Question:
Hey everyone, I am in need of some help with my first android app, and I have a little experience in programming. So first I wanted to do was something like "Let the user choose whichever method they want to convert from and to, and let them input the value in the TextView then follow by pressing the convert button to finish it with a toast."
Currently I am having trouble with 'onClickListener()' button to finish of with a toast output, I can't get the result from the String in switch/case. Also I am not sure that if my code is okay, as I cannot test it :(. I Spent hours trying to get it work but no luck. Need someone to point me to the right direction and what I need to look at, please.
'''
class convert_handler_CMtoM implements Button.OnClickListener {
public void onClick(View v) {
if (v == btnDisplay) {
if (MMtoCM.isChecked())
{
int Amount = (int) Float.parseFloat(et1.getText().toString());
int formula = (int) (Amount * 10) ;
String result = String.valueOf(formula);
}
if (CMtoMM.isChecked())
{
double Amount = (double)Float.parseFloat(et1.getText().toString());
double formula = (double) (Amount / 10) ;
String result = String.valueOf(formula);
}
}
}
private OnClickListener btnDisplay = new OnClickListener() {
public void onClick(View v) {
// Perform action on clicks
RadioButton rb = (RadioButton) v;
Toast.makeText(second.this, rb.getText(), result, Toast.LENGTH_SHORT).show();
}
};
}
'''
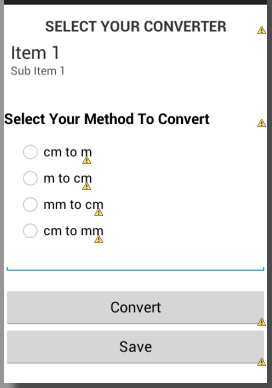
Answer: '''
package com.example.radiobuttongroup;
import android.app.Activity;
import android.app.AlertDialog;
import android.content.DialogInterface;
import android.os.Bundle;
import android.util.Log;
import android.view.View;
import android.view.View.OnClickListener;
import android.widget.Button;
import android.widget.EditText;
import android.widget.LinearLayout;
import android.widget.RadioButton;
import android.widget.Toast;
import com.example.radiobuttongroup.R.id;
public class MainActivity extends Activity {
RadioButton rd1, rd2, rd3;
Button btn1;
int type;
String title;
EditText input;
AlertDialog.Builder editalert;
AlertDialog alertd;
@Override
public void onCreate(Bundle savedInstanceState) {
super.onCreate(savedInstanceState);
setContentView(R.layout.activity_main);
rd1 = (RadioButton) findViewById(id.radioButton1);
rd2 = (RadioButton) findViewById(id.radioButton2);
rd3 = (RadioButton) findViewById(id.radioButton3);
btn1 = (Button) findViewById(id.button1);
rd1.setOnClickListener(new OnClickListener() {
@Override
public void onClick(View v) {
rd2.setChecked(false);
rd3.setChecked(false);
type = 1;
title = "cm to m";
}
});
rd2.setOnClickListener(new OnClickListener() {
@Override
public void onClick(View v) {
rd1.setChecked(false);
rd3.setChecked(false);
type = 2;
title = "m to cm";
}
});
rd3.setOnClickListener(new OnClickListener() {
@Override
public void onClick(View v) {
rd2.setChecked(false);
rd1.setChecked(false);
type = 3;
title = "mm to cm";
}
});
btn1.setOnClickListener(new OnClickListener() {
@Override
public void onClick(View v) {
calculate(title, type);
}
});
}
void calculate(String title, final int type) {
try {
editalert = new AlertDialog.Builder(MainActivity.this);
alertd = editalert.create();
editalert.setTitle("Calculator");
editalert.setMessage(title);
input = new EditText(MainActivity.this);
LinearLayout.LayoutParams lp = new LinearLayout.LayoutParams(
LinearLayout.LayoutParams.FILL_PARENT,
LinearLayout.LayoutParams.FILL_PARENT);
input.setLayoutParams(lp);
input.setText("1000");
editalert.setView(input);
editalert.setPositiveButton("Convert",
new DialogInterface.OnClickListener() {
public void onClick(DialogInterface dialog,
int whichButton) {
int value = Integer.valueOf(input.getText().toString());
switch (type) {
case 1:
Toast.makeText(
MainActivity.this,
String.valueOf(value / 100),
Toast.LENGTH_LONG).show();
dialog.cancel();
alertd.dismiss();
break;
case 2:
Toast.makeText(MainActivity.this,
String.valueOf(value * 100),
Toast.LENGTH_LONG).show();
dialog.cancel();
alertd.dismiss();
break;
case 3:
Toast.makeText(MainActivity.this,
String.valueOf(value / 100),
Toast.LENGTH_LONG).show();
dialog.cancel();
alertd.dismiss();
break;
default:
break;
}
}
});
editalert.show();
} catch (Exception e) {
Log.v("hata", e.toString());
}
}
}
'''